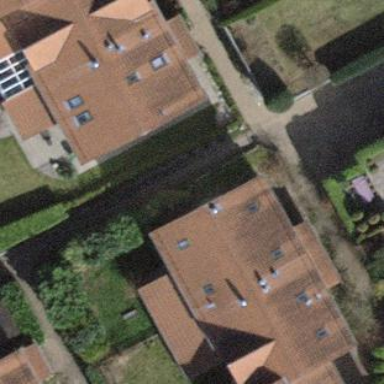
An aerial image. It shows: Simple house.